Question: I am trying to create a snake terminal game with C. I am using 'ncurses' to get input from the arrow keys.
I am drawing a simple border with white spaces to get the "map" for the snake.
'''
void draw(){
for(int i = 0; i < cols; i++){
for(int j = 0; j < rows; j++){
if(i == 0 || i == cols-1 || j == 0 || j == rows-1)
mvaddch(i,j,'#');
else
mvaddch(i,j,' ');
}
}
refresh();
}
'''
The problem I have is, that the spacing between the columns and rows is different.
Rows and cols are both initialized with the value of 20. So I thought it should be a square. The moving speed changes as well if I move up/down or right/left.
This problem occurs within the terminal.app and iterm2. Is there anyway to change the spacing that it matches?

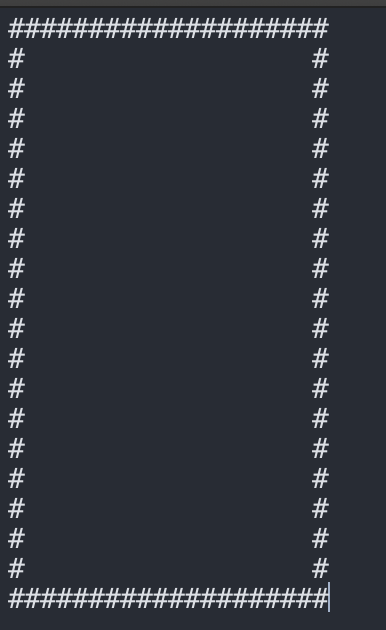
Answer: If you use the same number vertically and horizontally of basically non-square "tiles", then the result will be non-square. The same applies for the speed, if you move the same number of steps per second horizontally and vertically, but the length of a step is different, because it is the width and height of a non-square tile, then the perceived speed will be different.
Note that the width of two characters horizontally is much closer to the height of one character vertically than the width of one character.
So, instead of e.g. representing this situation (a square with a snake) with the same number of characters horizontally as vertically
'''
##########
# #
# ooO #
# o #
# o #
# o #
# o #
# #
# #
##########
'''
Try this for the same situation, i.e. insert a horizontal blank after each non-blank character, resulting in twice the number of characters horizontally as vertically. Their much longer height than width and the fact that the upper half of most printable characters is largely empty results in an even, much more squarish impression altogether.
'''
# # # # # # # # # #
# #
# o o O #
# o #
# o #
# o #
# o #
# #
# #
# # # # # # # # # #
'''
That way you get a much more squarish impression and also some consistent speed horizontally and vertically.
If you do not like the gaps, which are unavoidable vertically and intentional horizontally, then the normal terminal environment is not the right one for your game and you need to change to a graphic environment which allows you pixel-precise control over the result.